Aerial crown-view tile of a tropical tree (Barro Colorado Island, Panama), acquired 20250317:
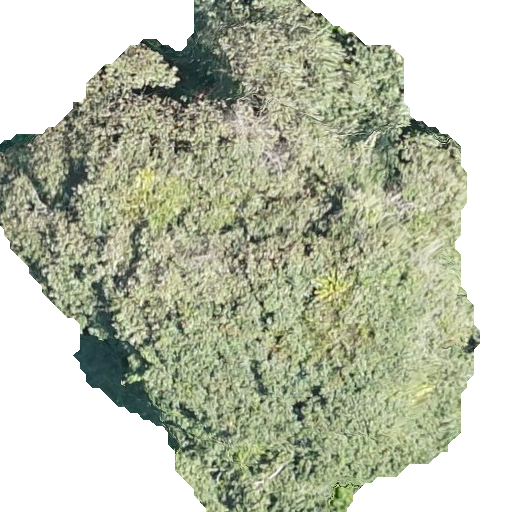
Species: Luehea seemannii
GBIF accepted scientific name: Luehea seemannii
Crown area: 265.728 m²